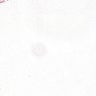
Metastatic tissue present: no